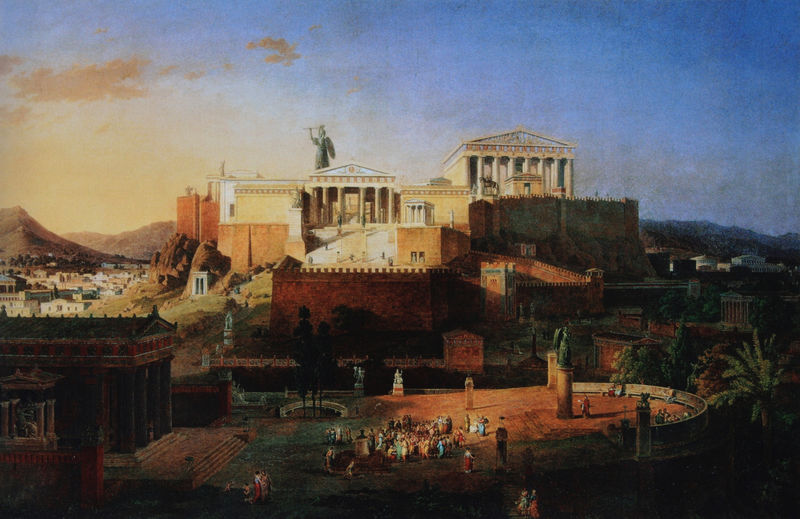
Titel: Ideale Ansicht der Stadt Athen mit Akropolis und Areopag
Künstler: Leo von Klenze
Standort: München
Institution: Bayerische Staatsgemäldesammlungen, Neue Pinakothek
Schlagwörter: berg, blau, dunkel, gemälde, gott, himmel, schatten, wolken, bäume, landschaft, menschen, ocker, stadt, braun, hell, säulen, weiss, anlage, gebäude, haus, rot, wolke, leute, malerei, menge, versammlung, architektur, stein, hügel, sonnenaufgang, brücke, sonne, figur, klassizismus, theater, reiter, skulptur, statue, fahne, berge, gebirge, dorf, giebel, farbe, sonnenuntergang, platz, figuren, treppe, palme, stufen, podest, gründ, zinnen, arena, antike, fetzen, palast, denkmal, volk, menschenmenge, rom, statuen, mauern, antik, griechen, götter, zeus, morgenrot, griechenland, historismus, palmen, prozession, tempel, balu, heiligtum, hera, athene, morgenröte, farbigkeit, römisch, anger, athen, athena, führung, akropolis, klenze, parthenon, tempelberg, tympanon, podeste, propyläen, grichisch, leo von klenze, odeon, piazza, areopag, sper, gewaltig, altertum, hellas, menschen figuren, vor christus, griechenlang, grsppe, helas, pathenon, pakme, athenae, mesnschen, athe